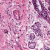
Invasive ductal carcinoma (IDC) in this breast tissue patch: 0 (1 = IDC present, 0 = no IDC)